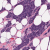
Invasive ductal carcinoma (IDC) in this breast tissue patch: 1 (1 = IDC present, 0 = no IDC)